Brain MRI, t1w sequence, axial 2D slice.
Patient: age 35, sex F, weight 95 kg, height 1.95 m
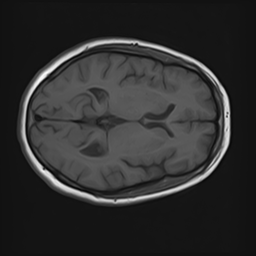